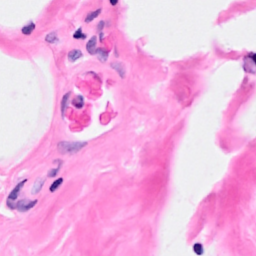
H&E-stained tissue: Breast